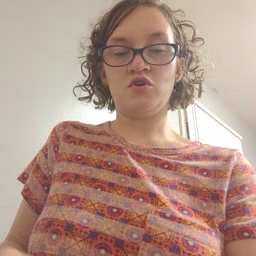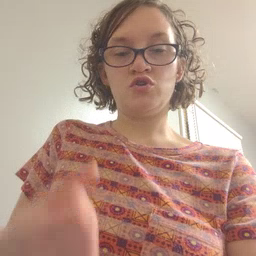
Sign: drawer